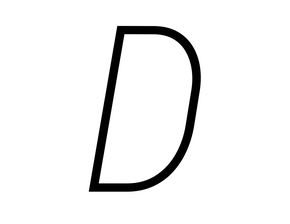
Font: Roboto-Italic_Condensed_ExtraLight_Italic